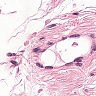
Metastatic tissue present: no